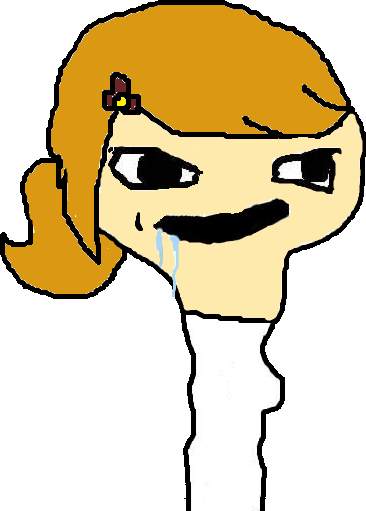
Label: 5_Brainlet